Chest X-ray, PA view. Patient: 40 years old, sex F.
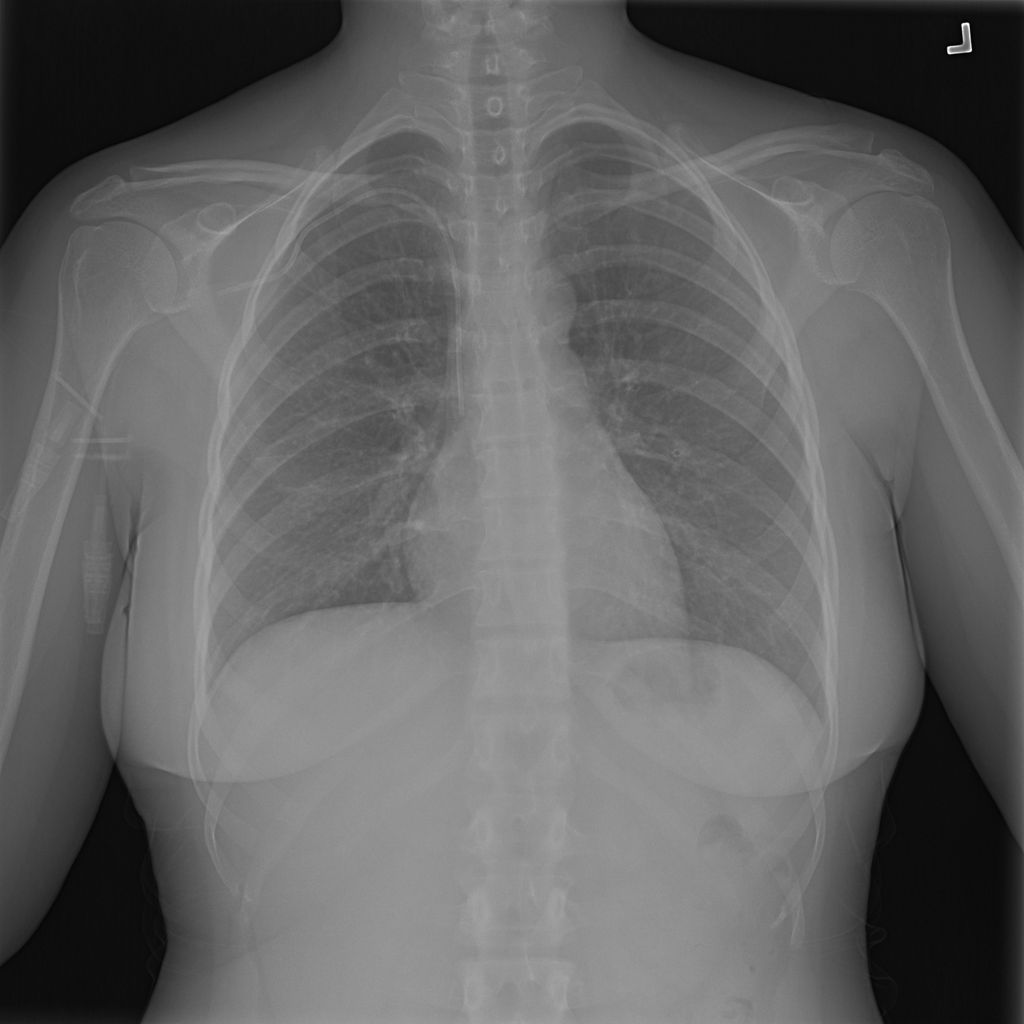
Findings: No Finding